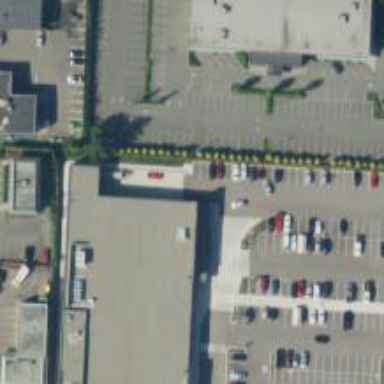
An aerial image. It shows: Retail building with yellow facade.